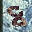
Label: 8